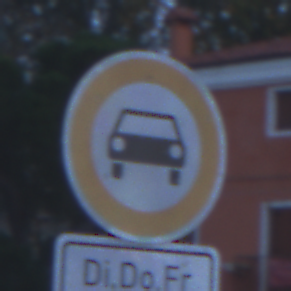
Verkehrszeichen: VerbotKraftwagen
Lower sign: ZeitangabenMitBeschraenkungAufWochentage3
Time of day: Dawn
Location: Outdoor (Urban)
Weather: PartlyCloudy
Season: NotSpecified
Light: Natural